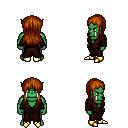
a pixel art fantasy rpg character, male body template, orc, green skin, brown robe, magenta pants, brunette unkempt hairstyle, gold boots, four views (front, back, left, right), 2x2 character sprite sheet, small pixel art, hard edges, no anti-aliasing